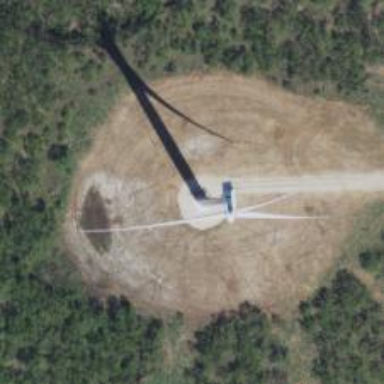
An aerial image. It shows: Wind generator powered by Vestas horizontal axis wind turbine.